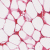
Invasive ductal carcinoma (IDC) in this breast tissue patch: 0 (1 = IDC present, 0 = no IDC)